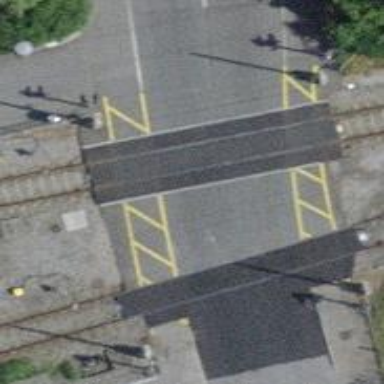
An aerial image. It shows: Level crossing along the railway.